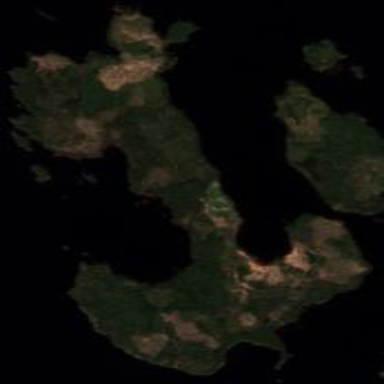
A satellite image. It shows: Island.